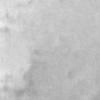
Label: no_change